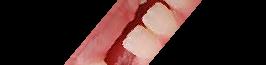
Condition: hypodontia